Interaction volume radius: 5 \u00c5
Interaction volume height: 30 \u00c5
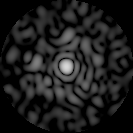
Disorder parameter: 0.8818